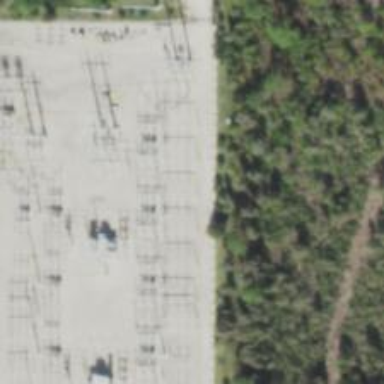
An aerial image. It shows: Switch used for power control.